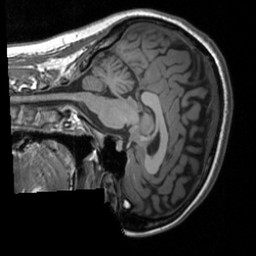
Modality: T1w
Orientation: sagittal
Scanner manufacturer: siemens
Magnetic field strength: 3 T
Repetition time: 1.9 s
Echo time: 0.00226 s